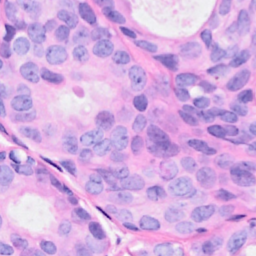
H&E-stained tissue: Breast